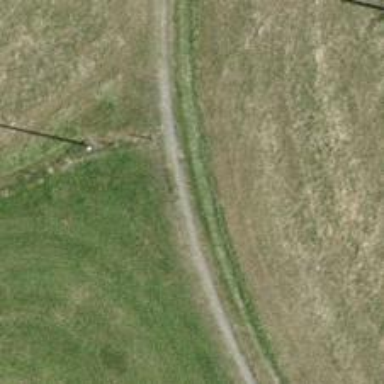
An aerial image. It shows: Unpaved track with grade1 quality.